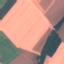
Label: AnnualCrop